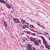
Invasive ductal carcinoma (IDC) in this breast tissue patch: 0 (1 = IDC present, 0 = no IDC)